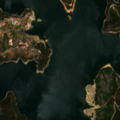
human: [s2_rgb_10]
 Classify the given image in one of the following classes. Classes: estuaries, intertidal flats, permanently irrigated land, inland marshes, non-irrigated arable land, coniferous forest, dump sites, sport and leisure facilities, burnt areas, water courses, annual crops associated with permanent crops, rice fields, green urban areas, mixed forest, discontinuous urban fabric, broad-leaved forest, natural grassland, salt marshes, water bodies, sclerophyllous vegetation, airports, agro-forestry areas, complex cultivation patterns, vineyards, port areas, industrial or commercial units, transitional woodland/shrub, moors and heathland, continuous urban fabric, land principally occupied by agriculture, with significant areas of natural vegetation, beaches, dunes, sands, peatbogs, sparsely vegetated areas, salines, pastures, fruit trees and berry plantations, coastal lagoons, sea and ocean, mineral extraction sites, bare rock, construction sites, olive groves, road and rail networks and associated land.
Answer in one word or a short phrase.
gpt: annual crops associated with permanent crops, broad-leaved forest, coniferous forest, water bodies